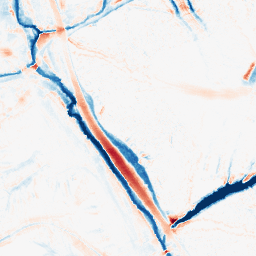
Category: morphological
Decomposition family: tophat_combined
Decomposition parameters: size: 10
Upsampling method: regularized
Upsampling parameters: scale: 4
lambda_reg: 0.001
Upsampling scale: 4